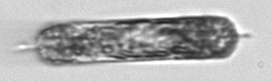
Label: Hemiaulus